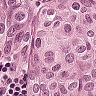
Metastatic tissue present: yes